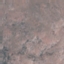
Land use / land cover class: HerbaceousVegetation